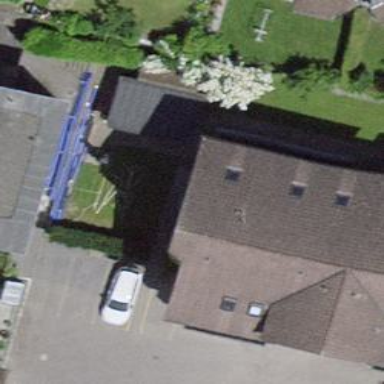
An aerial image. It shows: Hedge acting as barrier.